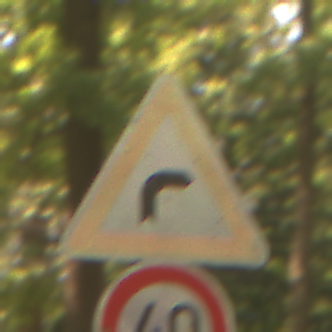
Verkehrszeichen: KurveRechts
Zusatzzeichen unten: Geschwindigkeit40
Umgebung: Outdoor, Nature
Tageszeit: Midday
Wetter: PartlyCloudy
Licht: Natural
Jahreszeit: NotSpecified
Kontrast: LowContrast